Question: I'm trying to make a function that shows the width of a class that has the name of 'progress-bar' (in this case below, 70.7125%)
Any ideas?

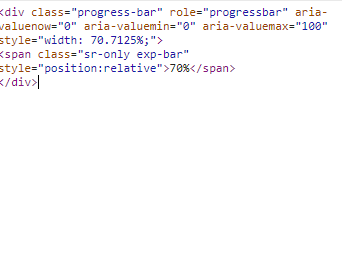
Answer: document.querySelector('.progress-bar').style.width